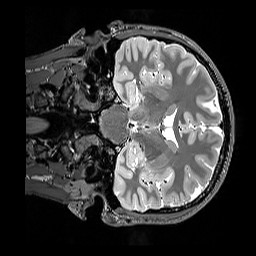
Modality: T2w
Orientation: coronal
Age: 29
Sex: male
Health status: healthy
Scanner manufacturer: siemens
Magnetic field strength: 3 T
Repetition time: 3.2 s
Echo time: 0.568 s